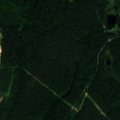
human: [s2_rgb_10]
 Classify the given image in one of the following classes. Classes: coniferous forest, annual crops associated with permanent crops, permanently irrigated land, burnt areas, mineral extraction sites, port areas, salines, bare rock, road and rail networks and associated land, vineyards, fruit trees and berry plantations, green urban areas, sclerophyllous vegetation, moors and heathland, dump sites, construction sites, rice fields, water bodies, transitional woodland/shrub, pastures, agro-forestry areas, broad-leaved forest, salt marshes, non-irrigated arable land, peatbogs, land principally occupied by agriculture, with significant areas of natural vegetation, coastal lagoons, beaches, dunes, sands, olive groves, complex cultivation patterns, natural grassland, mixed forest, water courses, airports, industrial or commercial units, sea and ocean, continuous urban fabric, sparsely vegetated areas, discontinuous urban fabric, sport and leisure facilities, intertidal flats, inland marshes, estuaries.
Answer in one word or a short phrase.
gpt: discontinuous urban fabric, coniferous forest, mixed forest